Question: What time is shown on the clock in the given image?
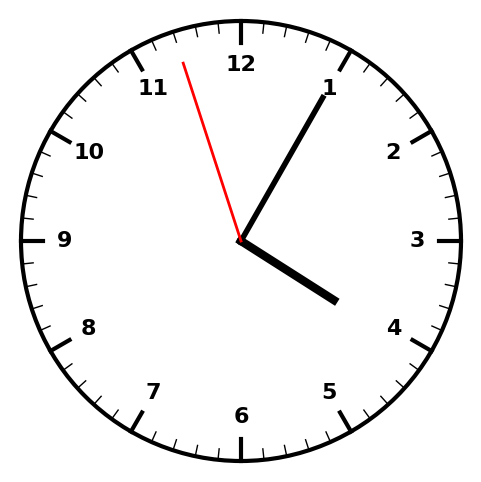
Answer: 04:04:57